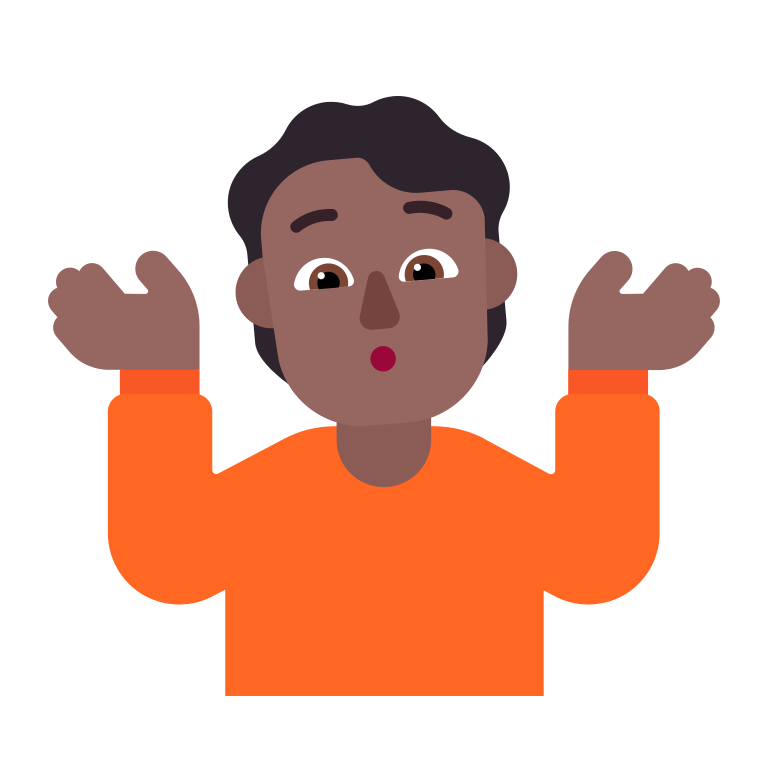
person shrugging flat  dark